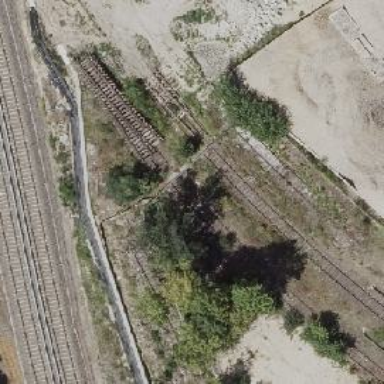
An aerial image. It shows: Abandoned spur railway.